Aerial crown-view tile of a tropical tree (Barro Colorado Island, Panama), acquired 20250414:
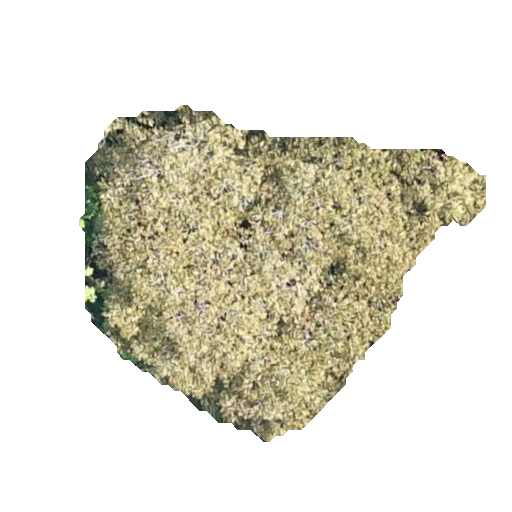
Species: Dipteryx oleifera
GBIF accepted scientific name: Dipteryx oleifera
Crown area: 129.175 m²